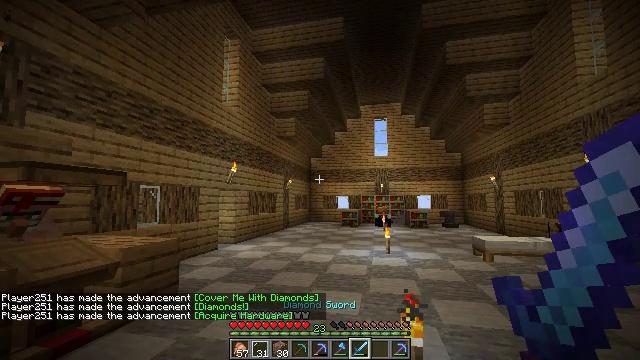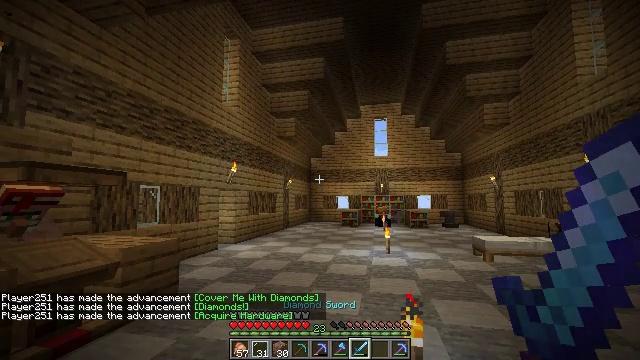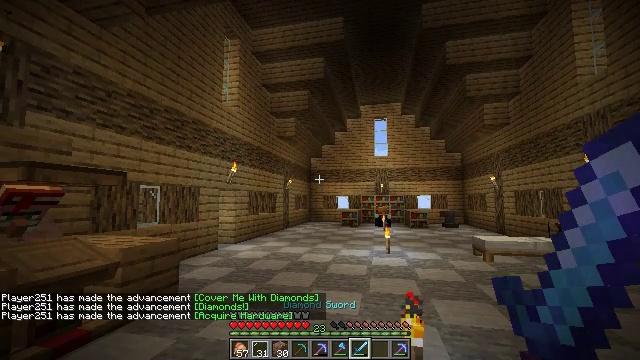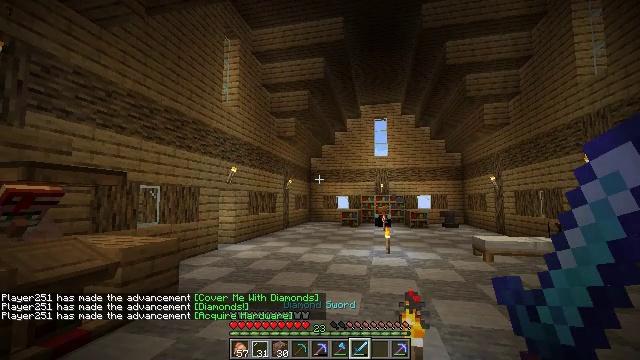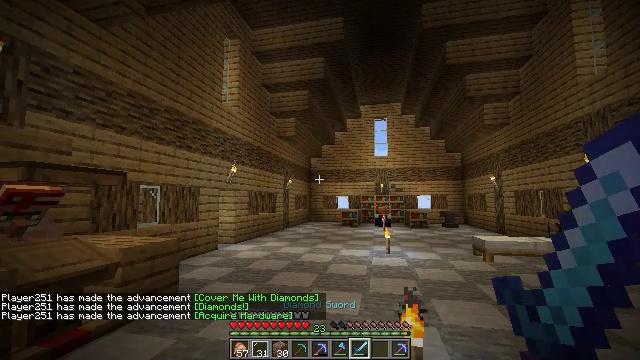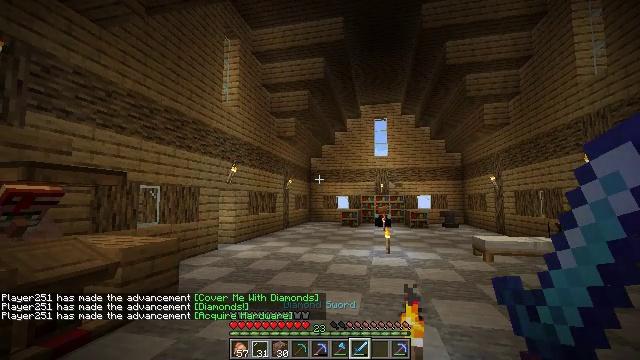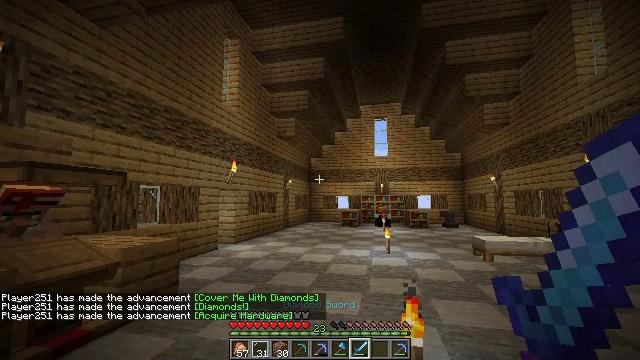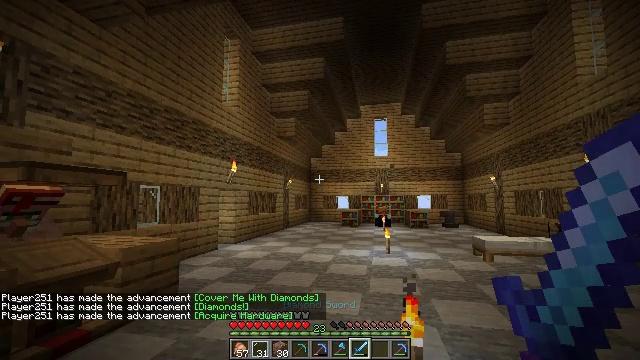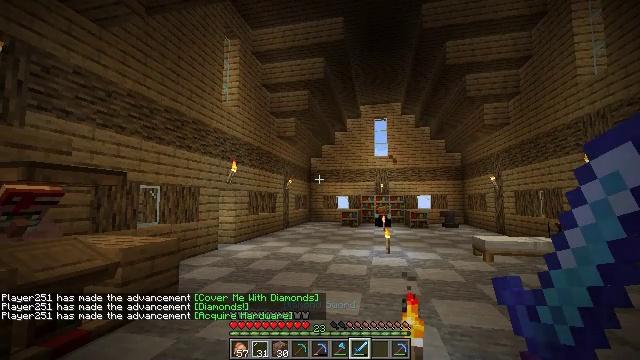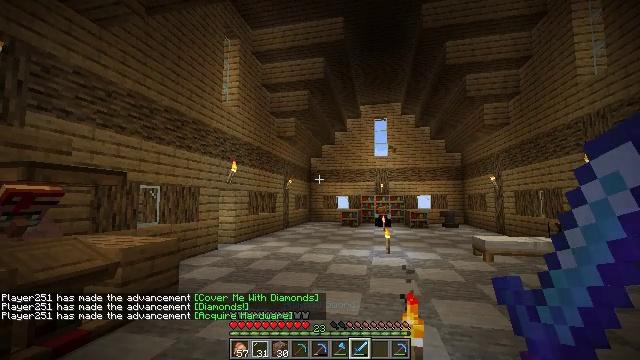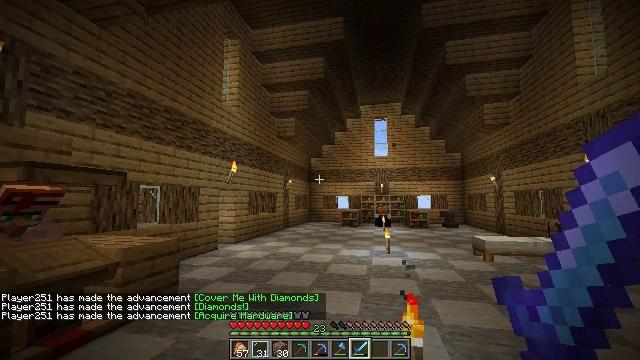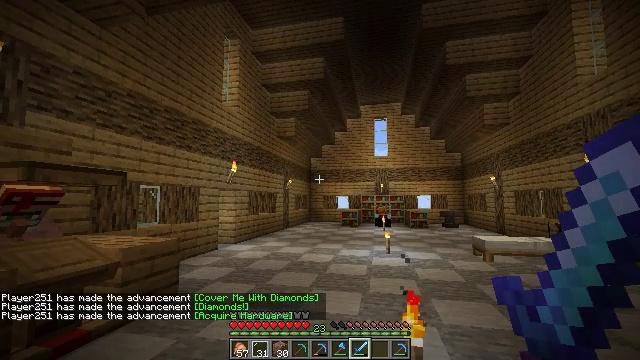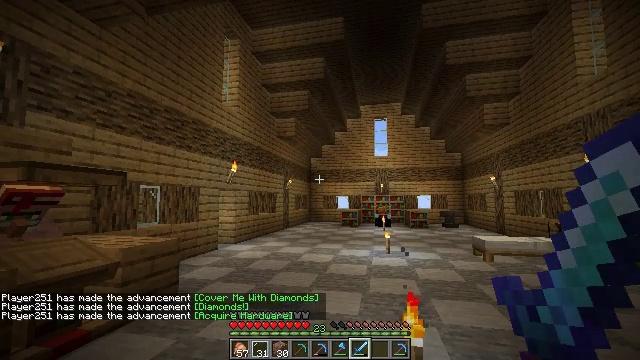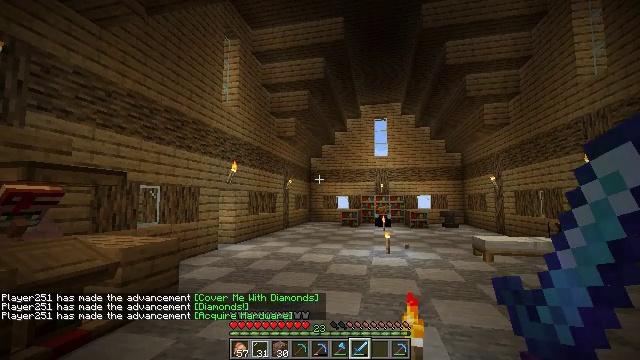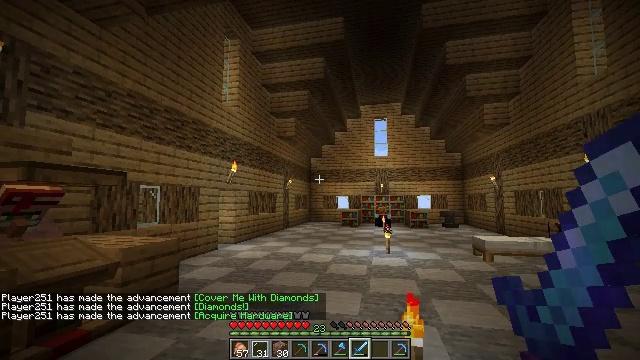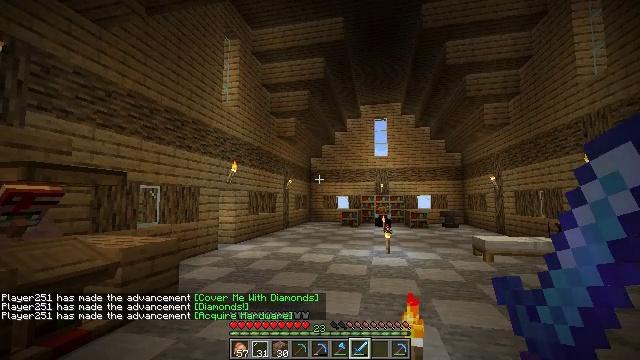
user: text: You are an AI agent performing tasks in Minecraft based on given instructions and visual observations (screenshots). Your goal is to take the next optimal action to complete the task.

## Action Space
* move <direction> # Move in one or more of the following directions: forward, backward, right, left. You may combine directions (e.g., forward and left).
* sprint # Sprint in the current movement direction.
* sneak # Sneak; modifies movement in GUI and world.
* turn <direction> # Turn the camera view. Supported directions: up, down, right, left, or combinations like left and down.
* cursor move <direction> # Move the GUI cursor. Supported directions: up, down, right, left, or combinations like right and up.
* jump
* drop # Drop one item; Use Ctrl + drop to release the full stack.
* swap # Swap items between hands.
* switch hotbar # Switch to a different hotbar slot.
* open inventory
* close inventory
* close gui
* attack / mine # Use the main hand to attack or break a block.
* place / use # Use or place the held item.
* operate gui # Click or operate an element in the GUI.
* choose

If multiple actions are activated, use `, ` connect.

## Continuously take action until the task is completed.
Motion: motion action
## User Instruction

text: Open your crafting interface to make an emerald.
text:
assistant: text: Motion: no_op
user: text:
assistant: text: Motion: no_op
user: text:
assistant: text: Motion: no_op
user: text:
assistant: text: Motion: no_op
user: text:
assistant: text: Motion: no_op
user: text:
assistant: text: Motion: no_op
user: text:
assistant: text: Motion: no_op
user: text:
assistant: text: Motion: no_op
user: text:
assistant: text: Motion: no_op
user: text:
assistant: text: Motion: no_op
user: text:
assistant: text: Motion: no_op
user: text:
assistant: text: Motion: no_op
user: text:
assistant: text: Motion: no_op
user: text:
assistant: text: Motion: no_op
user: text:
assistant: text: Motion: no_op
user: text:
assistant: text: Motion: no_op
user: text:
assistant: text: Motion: no_op
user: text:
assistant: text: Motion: no_op
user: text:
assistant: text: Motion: no_op
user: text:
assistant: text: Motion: attack / mine
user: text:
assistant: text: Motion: attack / mine
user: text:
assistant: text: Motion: no_op
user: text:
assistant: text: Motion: turn right and down
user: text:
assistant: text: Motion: move forward, turn right and down
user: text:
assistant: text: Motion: move forward, turn right and down
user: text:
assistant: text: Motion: move forward, turn right and down
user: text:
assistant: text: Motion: move forward, sprint, turn left
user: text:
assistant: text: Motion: move forward, sprint, turn left and down
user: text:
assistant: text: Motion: move forward, sprint, turn right
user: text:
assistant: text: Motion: move forward